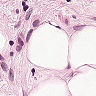
Metastatic tissue present: yes